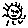
Label: sun